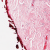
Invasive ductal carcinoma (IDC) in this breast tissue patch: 0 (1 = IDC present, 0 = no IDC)